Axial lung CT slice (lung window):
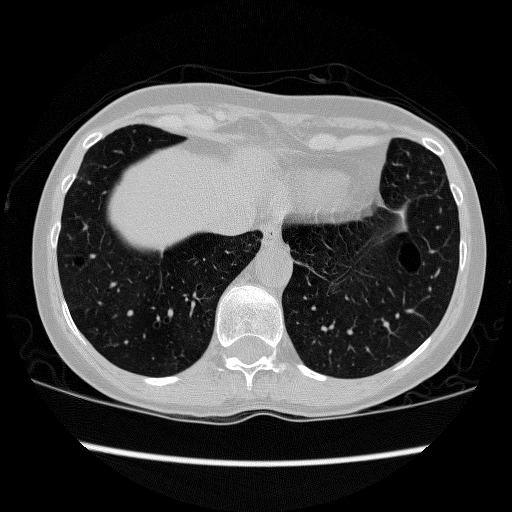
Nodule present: no